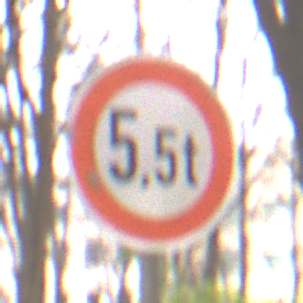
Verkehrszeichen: TatsaechlicheMasse
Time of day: Midday
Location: Outdoor (Nature)
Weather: Overcast
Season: NotSpecified
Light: Natural